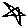
Label: star